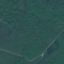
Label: Forest